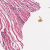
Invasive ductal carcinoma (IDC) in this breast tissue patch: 0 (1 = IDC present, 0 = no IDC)